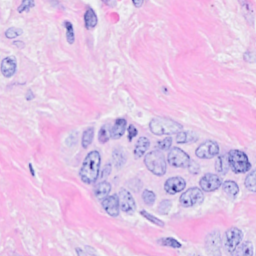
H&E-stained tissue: Breast